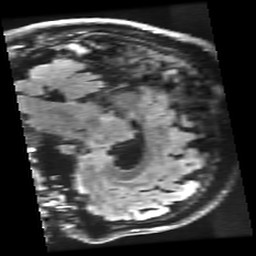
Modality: FLAIR
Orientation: sagittal
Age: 61
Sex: male
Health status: healthy
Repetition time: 12 s
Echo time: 0.09782 s